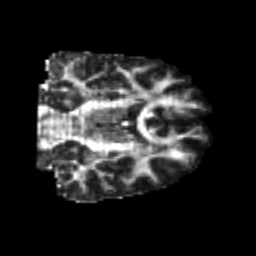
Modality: FA
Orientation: coronal
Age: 25
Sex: male
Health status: healthy
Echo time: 0.074 s